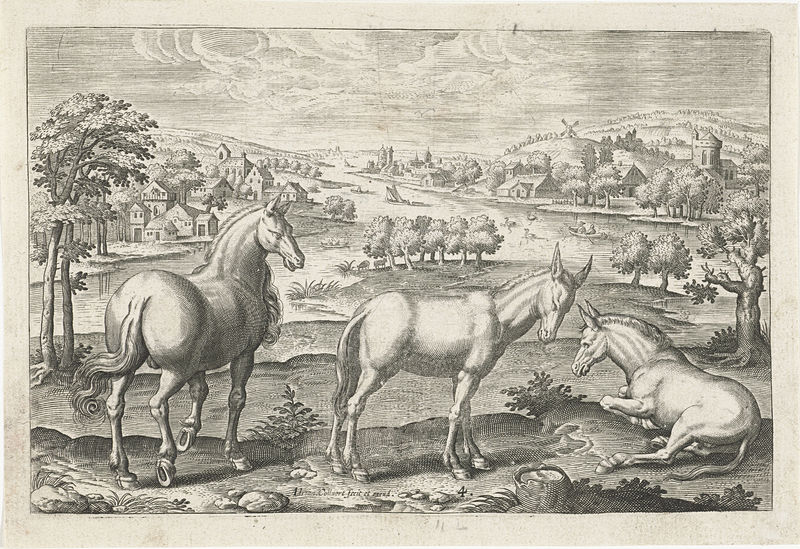
Titel: Paard en ezels
Künstler: Adriaen Collaert
Standort: Amsterdam
Institution: Rijksmuseum
Schlagwörter: church, people, white, black, gray, grey, hair, old, three, windows, print, plant, cloud, clouds, horses, rock, rocks, sky, tree, boat, hill, hills, house, lake, landscape, nature, ship, water, houses, island, reflections, roofs, tower, trees, village, eyes, forest, grass, light, reeds, river, stream, bushes, plants, drawing, black and white, castle, hillside, animals, sketch, tail, boats, bridge, town, valley, leaves, buildings, ears, engraving, animal, foreground, bush, horse, mill, plains, pond, leaf, ships, strong, hoof, hooves, dutch, windmill, humans, row, tan, angry, hoofs, mane, woods, sailboat, donkey, mule, trunks, running, hourse, unicorn, nostril, pail, title, swan, ducks, paddle, 3, relaxing, tails, rive, mad, mules, rowers, swans, manes, peope, cluster, lazy, horseshoes, hostile